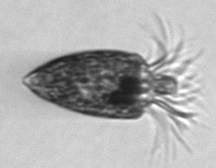
Label: Strombidium_tintinnodes